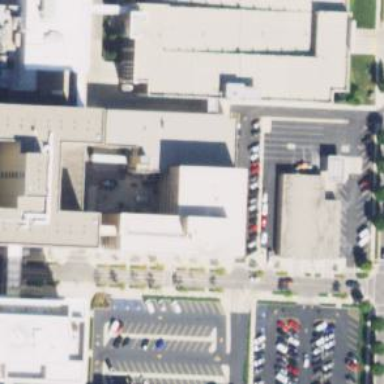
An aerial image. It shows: Modern commercial building with tan color.